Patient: sex F, age 65
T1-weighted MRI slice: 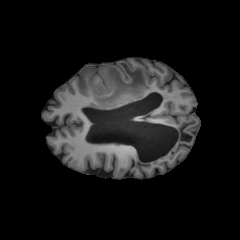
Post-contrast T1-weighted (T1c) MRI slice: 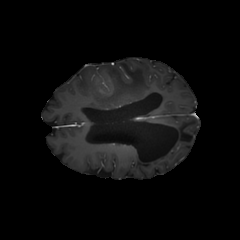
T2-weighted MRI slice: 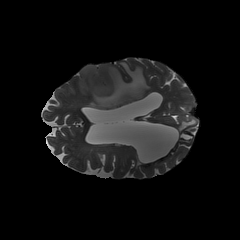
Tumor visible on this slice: yes
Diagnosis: Glioblastoma, IDH-wildtype
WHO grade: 4